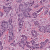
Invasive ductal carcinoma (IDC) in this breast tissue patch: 1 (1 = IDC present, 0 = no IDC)